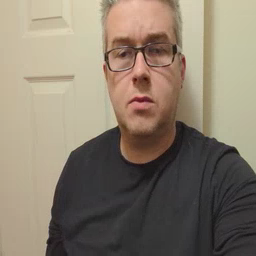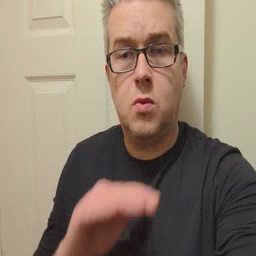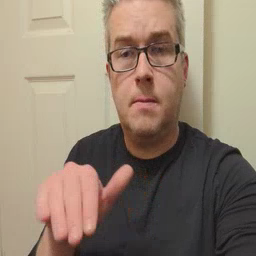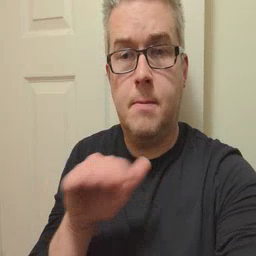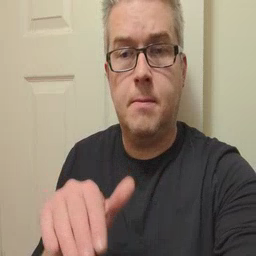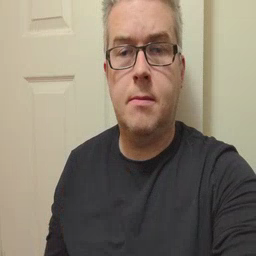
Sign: pool